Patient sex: M
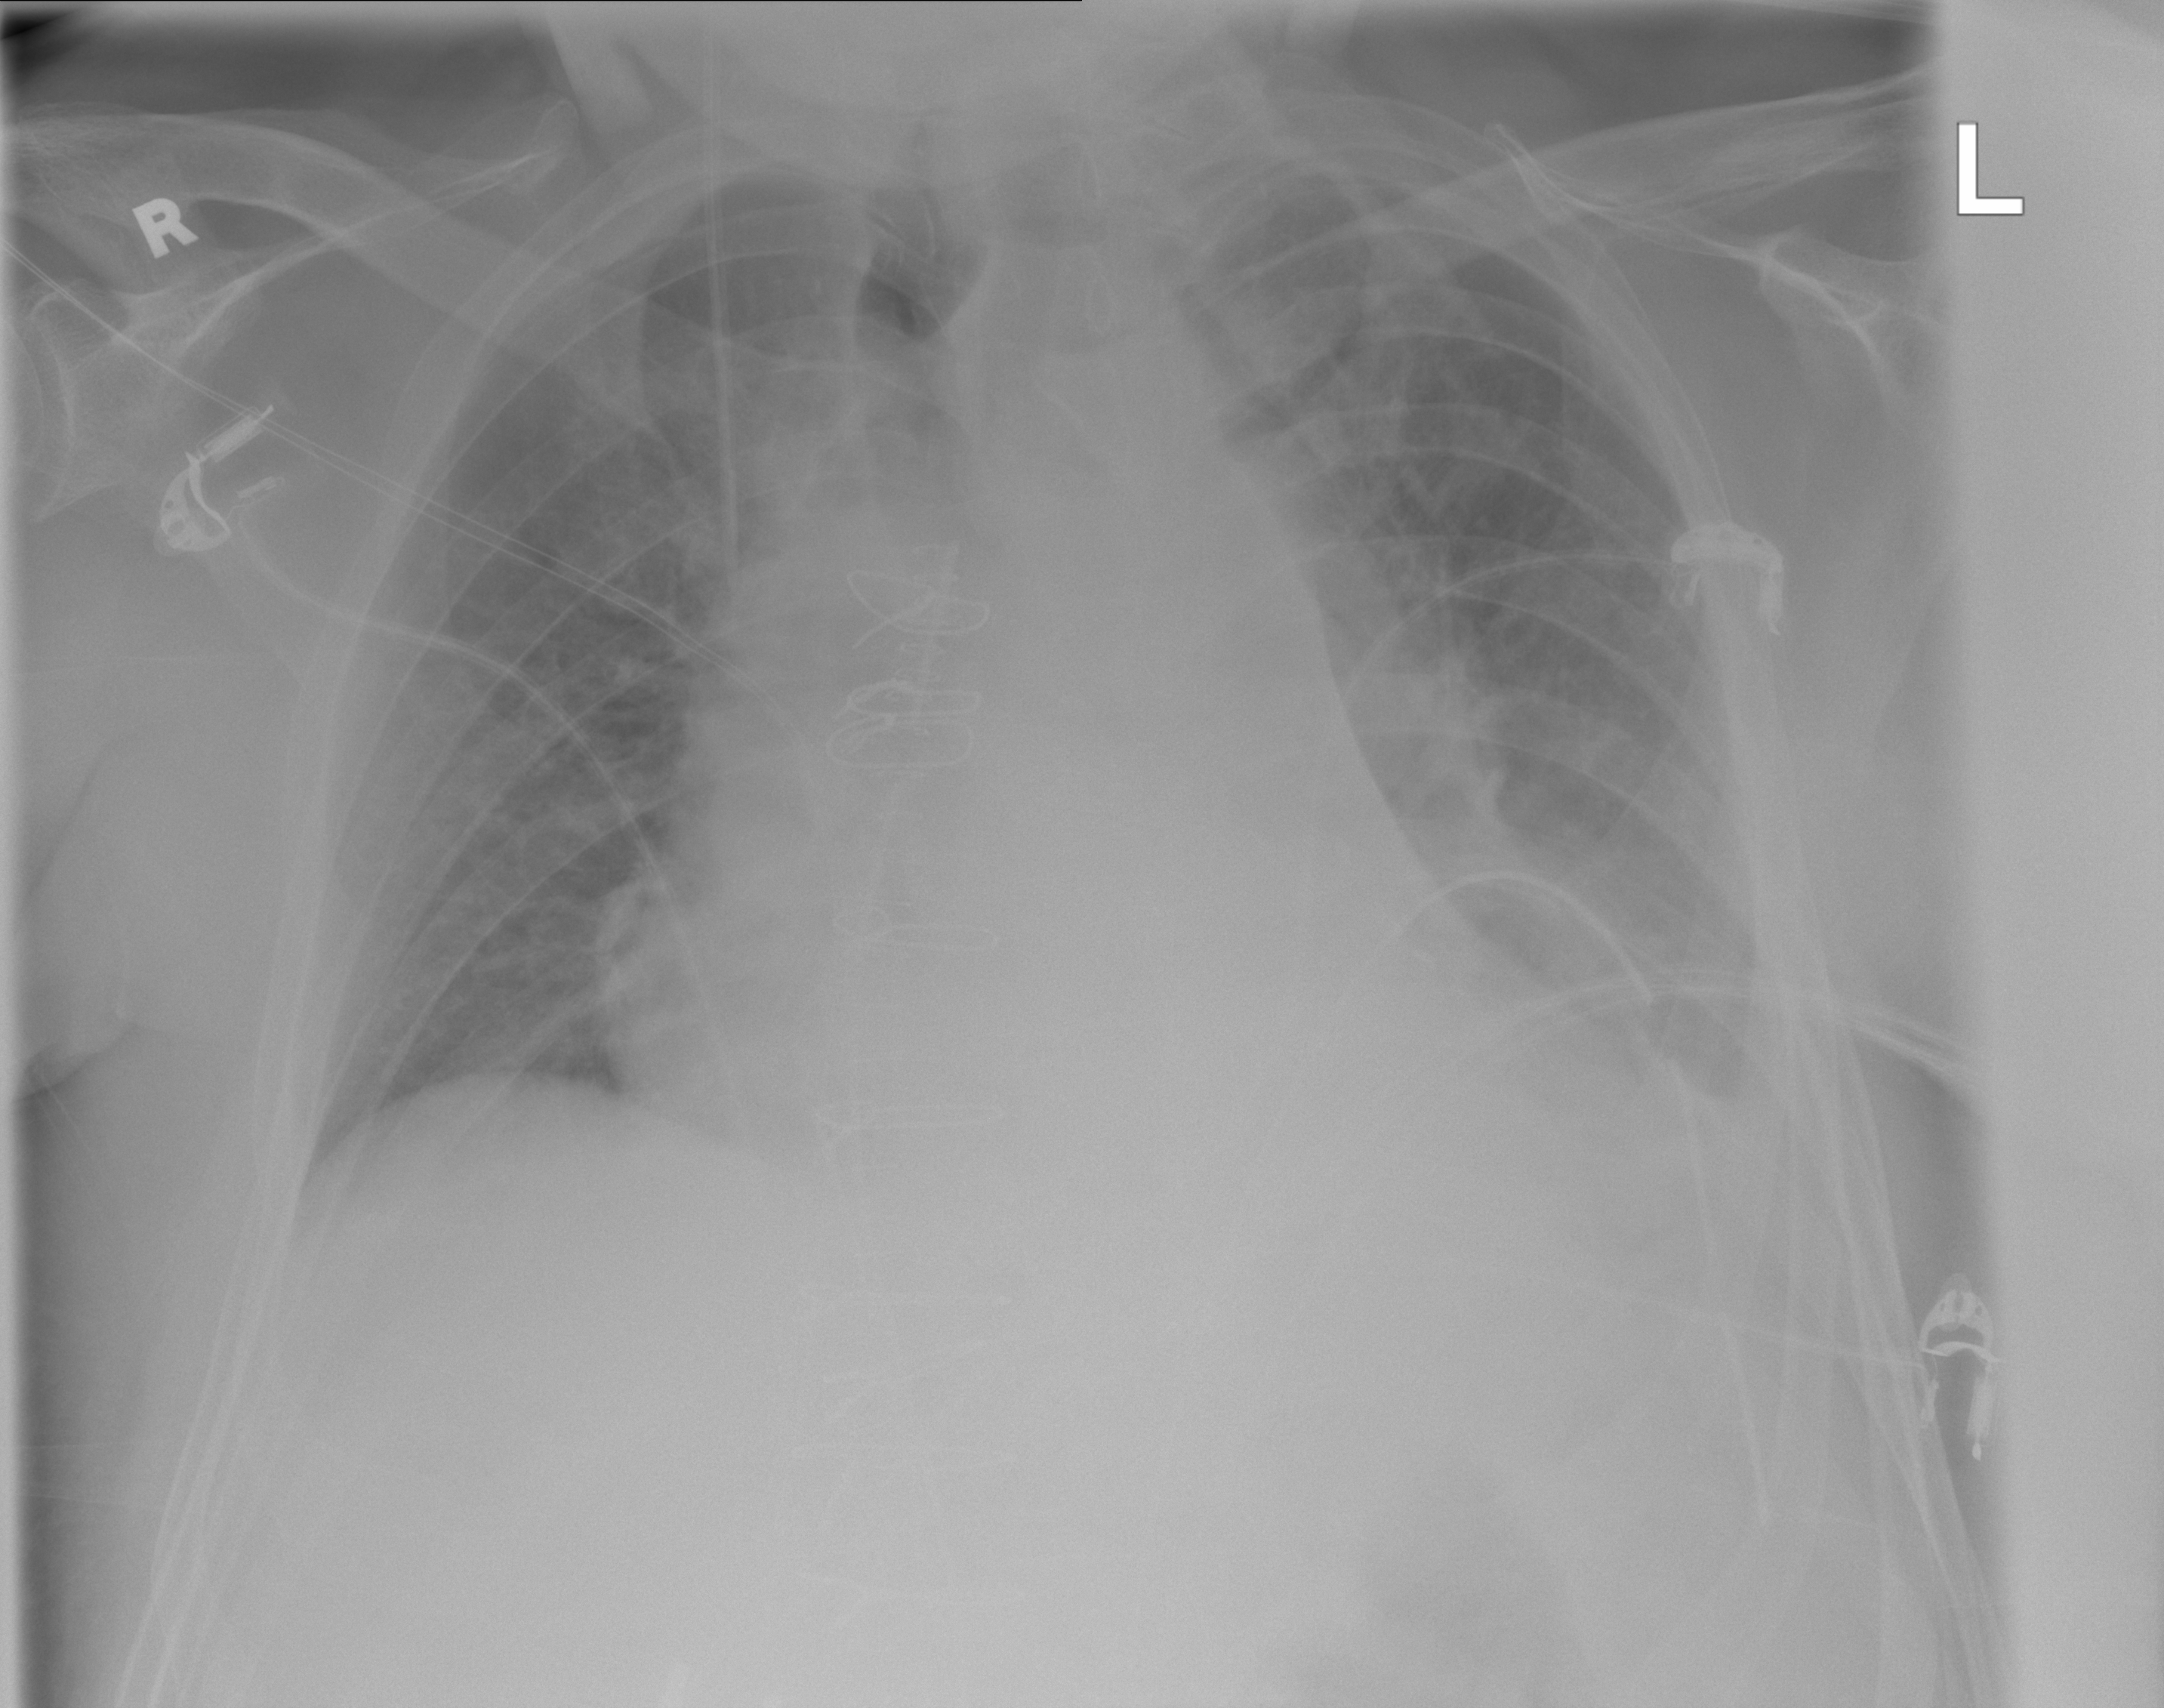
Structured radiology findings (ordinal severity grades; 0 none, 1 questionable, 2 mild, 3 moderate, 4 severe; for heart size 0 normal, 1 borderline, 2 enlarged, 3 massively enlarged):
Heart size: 0
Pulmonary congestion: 1
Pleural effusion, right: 0
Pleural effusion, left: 2
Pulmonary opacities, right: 0
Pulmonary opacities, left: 0
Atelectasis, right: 0
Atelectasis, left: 2